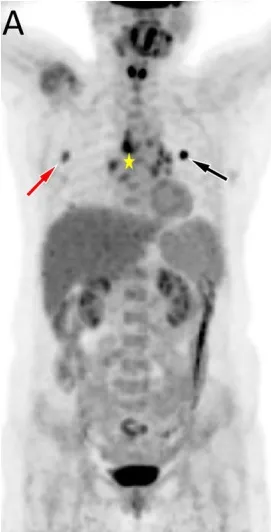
Fluorine-18 fluorodeoxyglucose (18F-FDG) positron emission tomography (PET)/CT imaging of the patient, The maximum intensity projection (MIP,. . Showed a significantly increased 18F-FDG uptake in the left lung (black arrow) and a moderately increased 18F-FDG uptake in the right lung (red arrow). Moreover, multiple nodules with increased 18F-FDG uptake were also seen in the mediastinum region (asterisk arrow), which were later pathologically confirmed as inflammatory lymph nodes.
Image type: radiology (pet)